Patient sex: F
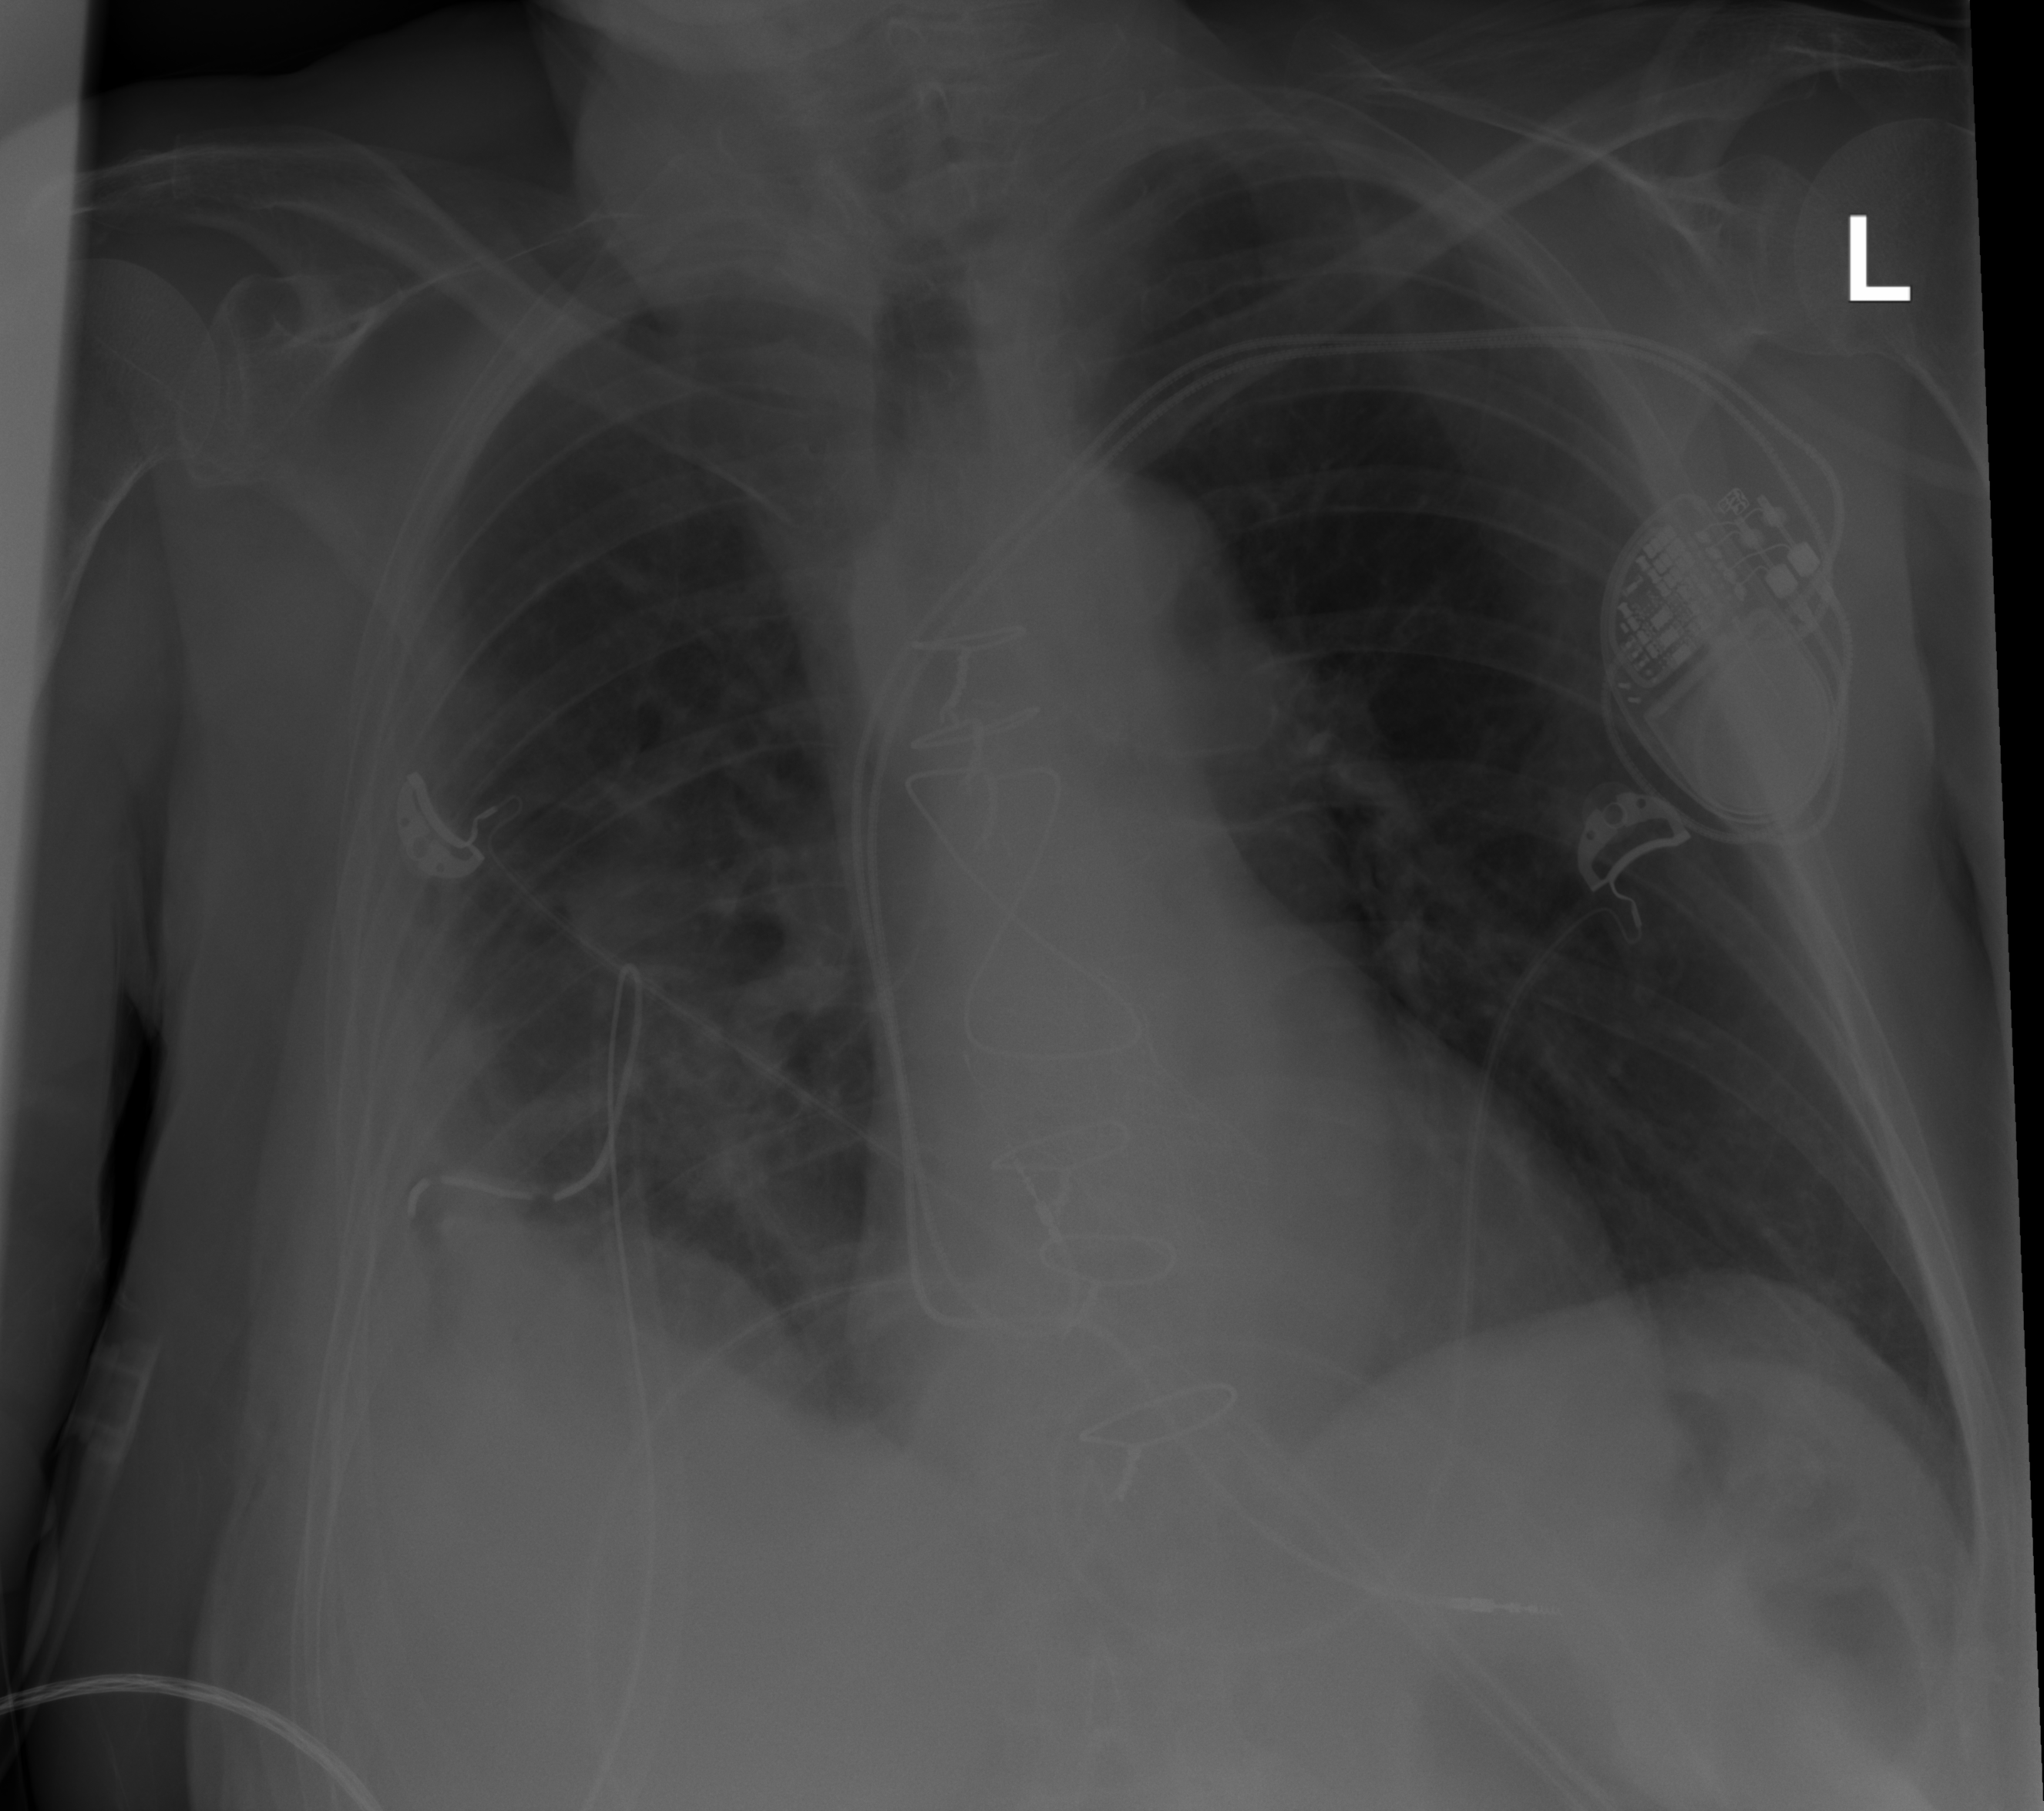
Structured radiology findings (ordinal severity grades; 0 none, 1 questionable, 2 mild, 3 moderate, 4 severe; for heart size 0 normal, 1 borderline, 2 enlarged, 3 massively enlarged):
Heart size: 0
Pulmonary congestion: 0
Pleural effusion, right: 3
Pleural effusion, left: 0
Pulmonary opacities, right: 2
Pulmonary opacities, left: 0
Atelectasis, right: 2
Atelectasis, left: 0